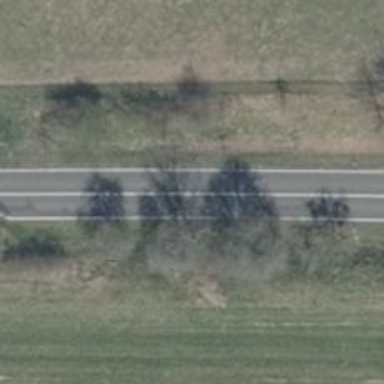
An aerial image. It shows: Secondary road with asphalt surface.